Field crop: maize
Growth stage: 2
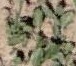
Species: convolvulus